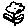
Label: flower